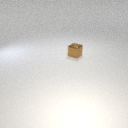
small brown metal cube